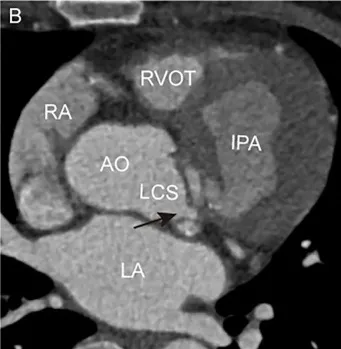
(A,B) CT angiogram images showing the anatomical profile of IPA (white arrow) and perforation (black arrow).
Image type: radiology (ct)